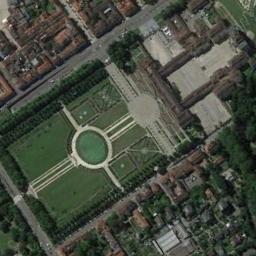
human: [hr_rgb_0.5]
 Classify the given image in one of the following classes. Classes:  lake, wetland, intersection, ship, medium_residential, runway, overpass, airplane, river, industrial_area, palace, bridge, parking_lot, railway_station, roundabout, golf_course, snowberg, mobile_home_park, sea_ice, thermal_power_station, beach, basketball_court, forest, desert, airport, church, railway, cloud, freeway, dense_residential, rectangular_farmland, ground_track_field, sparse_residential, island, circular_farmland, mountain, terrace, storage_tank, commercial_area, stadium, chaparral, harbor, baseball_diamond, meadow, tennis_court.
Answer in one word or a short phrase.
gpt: palace